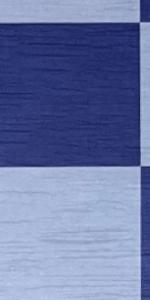
Label: Empty